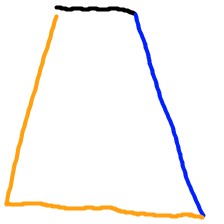
Shape: trapezoid